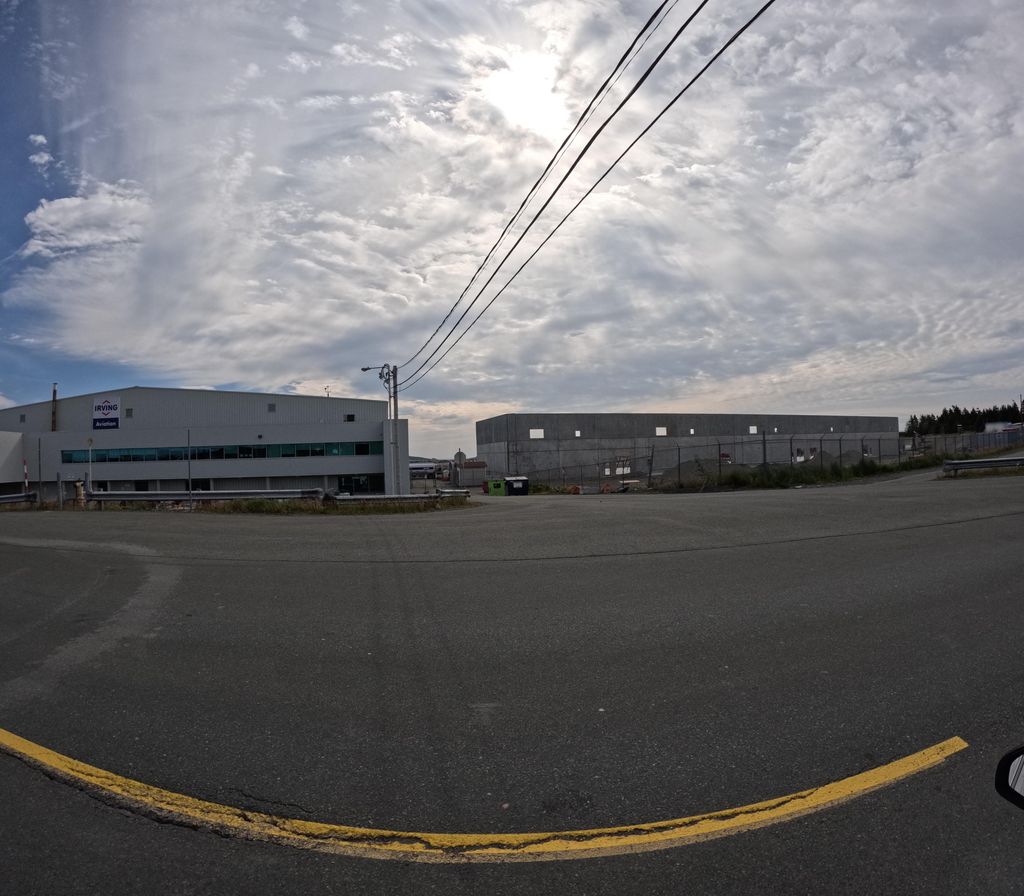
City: st_johns